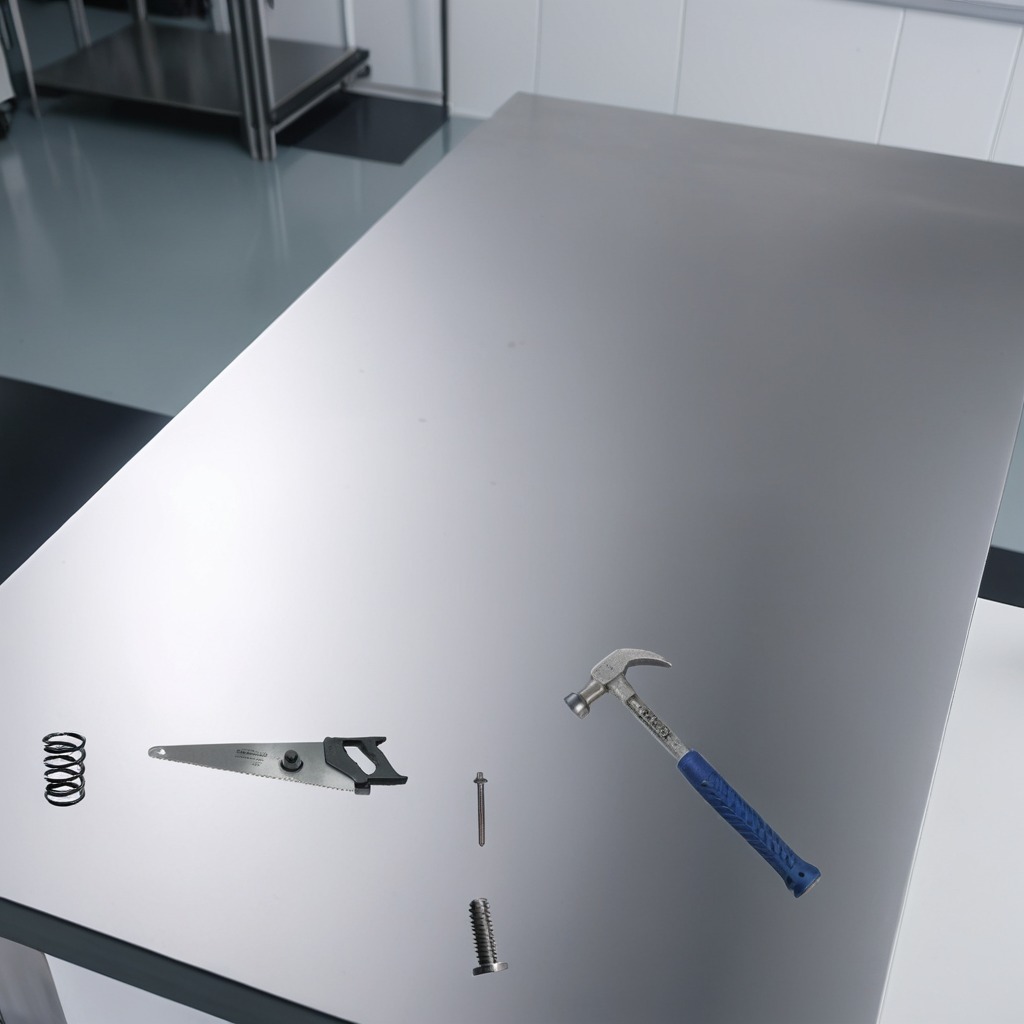
A hammer, an iron nail, a metal machine screw, a coiled metal spring, and a handheld metal saw are lying on the stainless steel table in a high-end prototyping lab.